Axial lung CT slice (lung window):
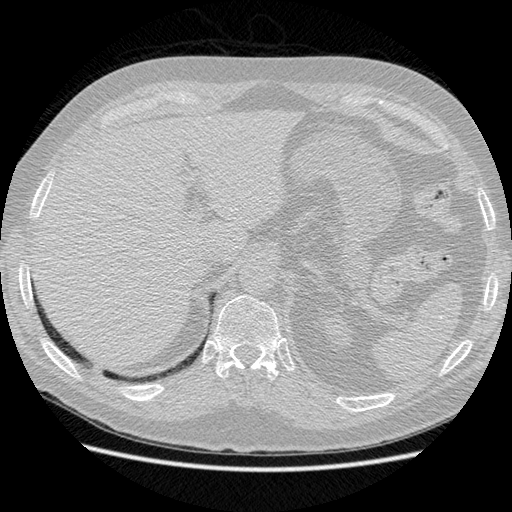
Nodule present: no